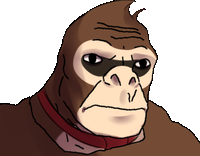
Label: 5_Craig